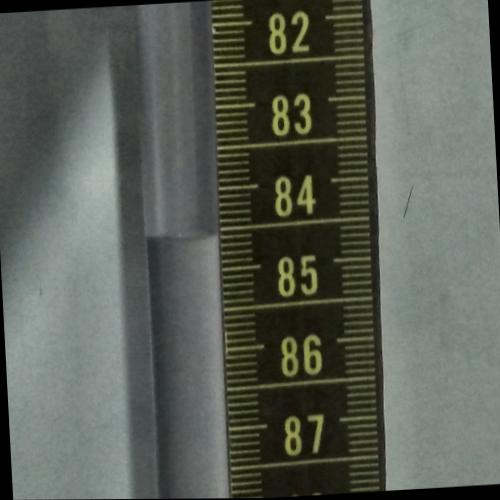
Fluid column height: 84.6 cm